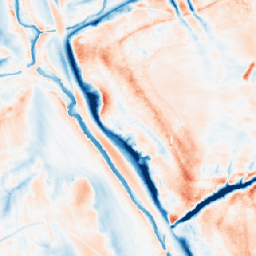
Category: classical
Decomposition family: gaussian_anisotropic
Decomposition parameters: sigma_x: 10
sigma_y: 5
Upsampling method: area
Upsampling parameters: scale: 4
Upsampling scale: 4